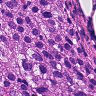
Metastatic tissue present: yes